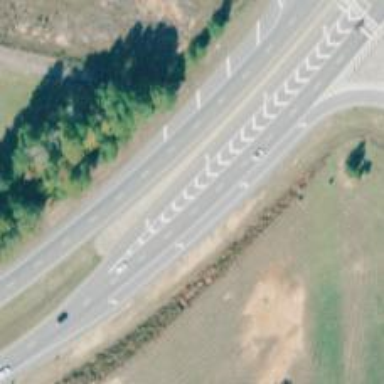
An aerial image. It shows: Trunk link highway.